Question: I have a project in Automata theory, and I want to convert an algorithm into programming language( no matter what programming language used to solve this question)
Well, I have these orders

we enter a string and then we convert it to char so we can compare,
for example we entered this input
> '01001'
to make it clear, I will add more inputs to know what I mean,
> '<PHONE>'
{valid input}
>
'''
101101
'''
{Wrong input}
> '0'
{Wrong input}
we will check if the first digit is 0 if yes, we copy this string to another array 1, and then convert it to with 1 if it's same we copy it to array 2, then here we will need to enter a loop using for or foreach, we want to check if the next values are 0 ( without last char) so I used a.length-1 to make sure it's won't use last one, and when we see new value which is 1, we move to the last array and must be 1.
we will message using Console.WriteLine(""); that the program follows the order
I made something similar which is this (in C#):
'''
string s= Console.ReadLine();
var a = s.ToCharArray();
Console.WriteLine("Original String: {0}",s);
//for (int k = 4; k < a.Length; k++) {
if (a[0] == '0' && a[1] == '1' && a[a.Length-1] == '1') {
for (int r = 2; r < a.Length-1; r++) {
if (a[r] == '0')
{
Console.WriteLine("The Language is Right.");
}
}
}
'''
how do I make new arrays and copy and use it to check out
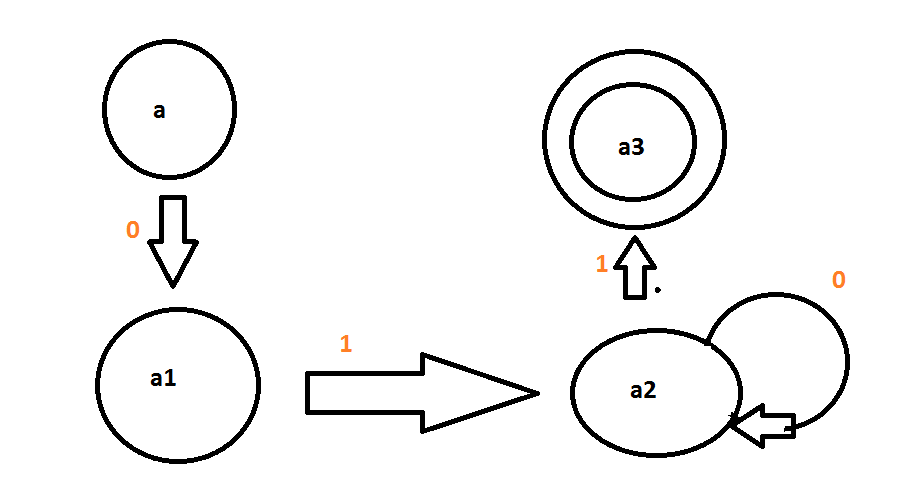
Answer: The straightforward way of implementing a finite automaton is to loop over the input and store the state in a variable:
'''
string s= Console.ReadLine();
int state = 0;
foreach (char c in s.ToCharArray())
{
if (state == 0 && c == '0')
state = 1;
else if (state == 0 && c == '1')
state = -1;
else if (state == 1 && c == '1')
state = 2;
else if (state == 1 && c == '0')
state = -1;
else if (state == 2 && c == '1')
state = 3;
else if (state == 3)
state = -1;
}
bool accepted = state == 3;
Console.WriteLine(accepted);
'''